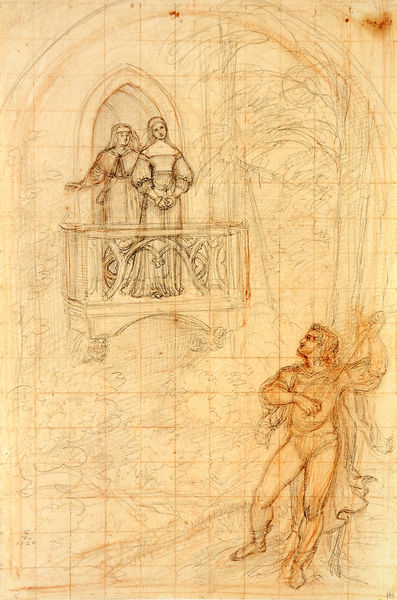
Titel: Golo und Genova
Künstler: Ludwig Schnorr von Carolsfeld
Standort: Schweinfurt
Institution: Museum Georg Schäfer
Schlagwörter: baum, gemälde, hand, kopf, mann, umhang, frauen, gelb, menschen, mädchen, ocker, braun, damen, fenster, frau, kariert, kleid, kleider, kreide, köpfe, schwarz, skizze, szene, tür, weiss, zeichnung, blick, dame, haus, rot, tuch, weg, karo, muster, ornament, rock, alt, gesichter, hemd, hose, wand, arm, arme, blicke, gesicht, halten, kleidung, mensch, stehen, stein, hände, instrument, schauen, natur, brüstung, kirche, gewand, haare, gewänder, mutter, tochter, gesang, gitarre, musik, musiker, theater, wald, engel, beine, balkon, bein, magd, bogen, fassade, spieler, haltung, röcke, grafik, graphik, linien, empore, romantik, spielen, dekor, musizieren, ornamente, zofe, geländer, tor, oben, unten, bögen, spiel, eingang, gewölbe, guitarre, kloster, amme, linie, kohle, nonne, bleistift, stiefel, entwurf, fräulein, quadrate, singen, sänger, gotisch, spitzbogen, rotbraun, julia, mittelalter, romeo, romeo und julia, ballustrade, konsolen, konsole, heilige, laute, lautenspieler, mandoline, saiteninstrument, anbeten, anlehnen, umbra, röte, standbein, leier, burgfräulein, rötel, quadrat, netz, lied, musikant, zuhören, vorzeichnung, leonardo, zeichnugn, einteilung, skize, hören, gitternetz, nonnen, minne, minnesänger, barde, spielmann, minnesang, lauschen, verehrer, edelfrau, burgfrau, stehne, ständchen, serenade, bleisitft, spielender, larviert, leonardo da vinci, teatro, klampfe, genl, speiel, shakspiere